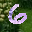
Label: 6